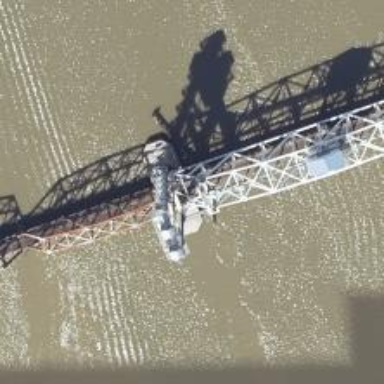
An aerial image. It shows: Lift bridge for railway traffic.